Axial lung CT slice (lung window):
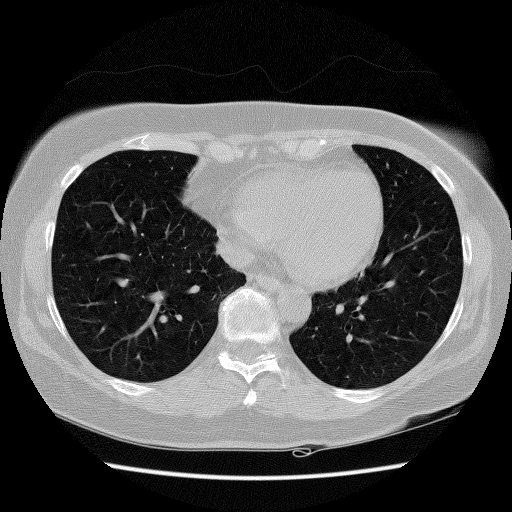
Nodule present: no